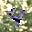
Label: 4